Interaction volume radius: 5 \u00c5
Interaction volume height: 20 \u00c5
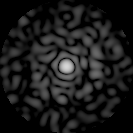
Disorder parameter: 0.8542